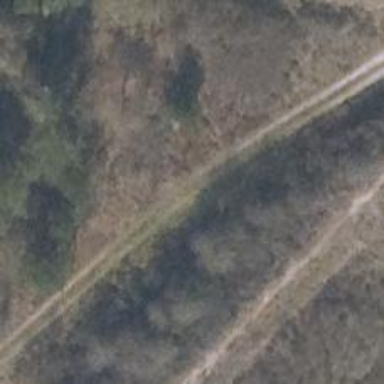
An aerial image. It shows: Sandy track road with grade3 tracktype.